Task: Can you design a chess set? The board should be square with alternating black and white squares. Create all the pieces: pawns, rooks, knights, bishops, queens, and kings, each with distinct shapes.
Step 2660:
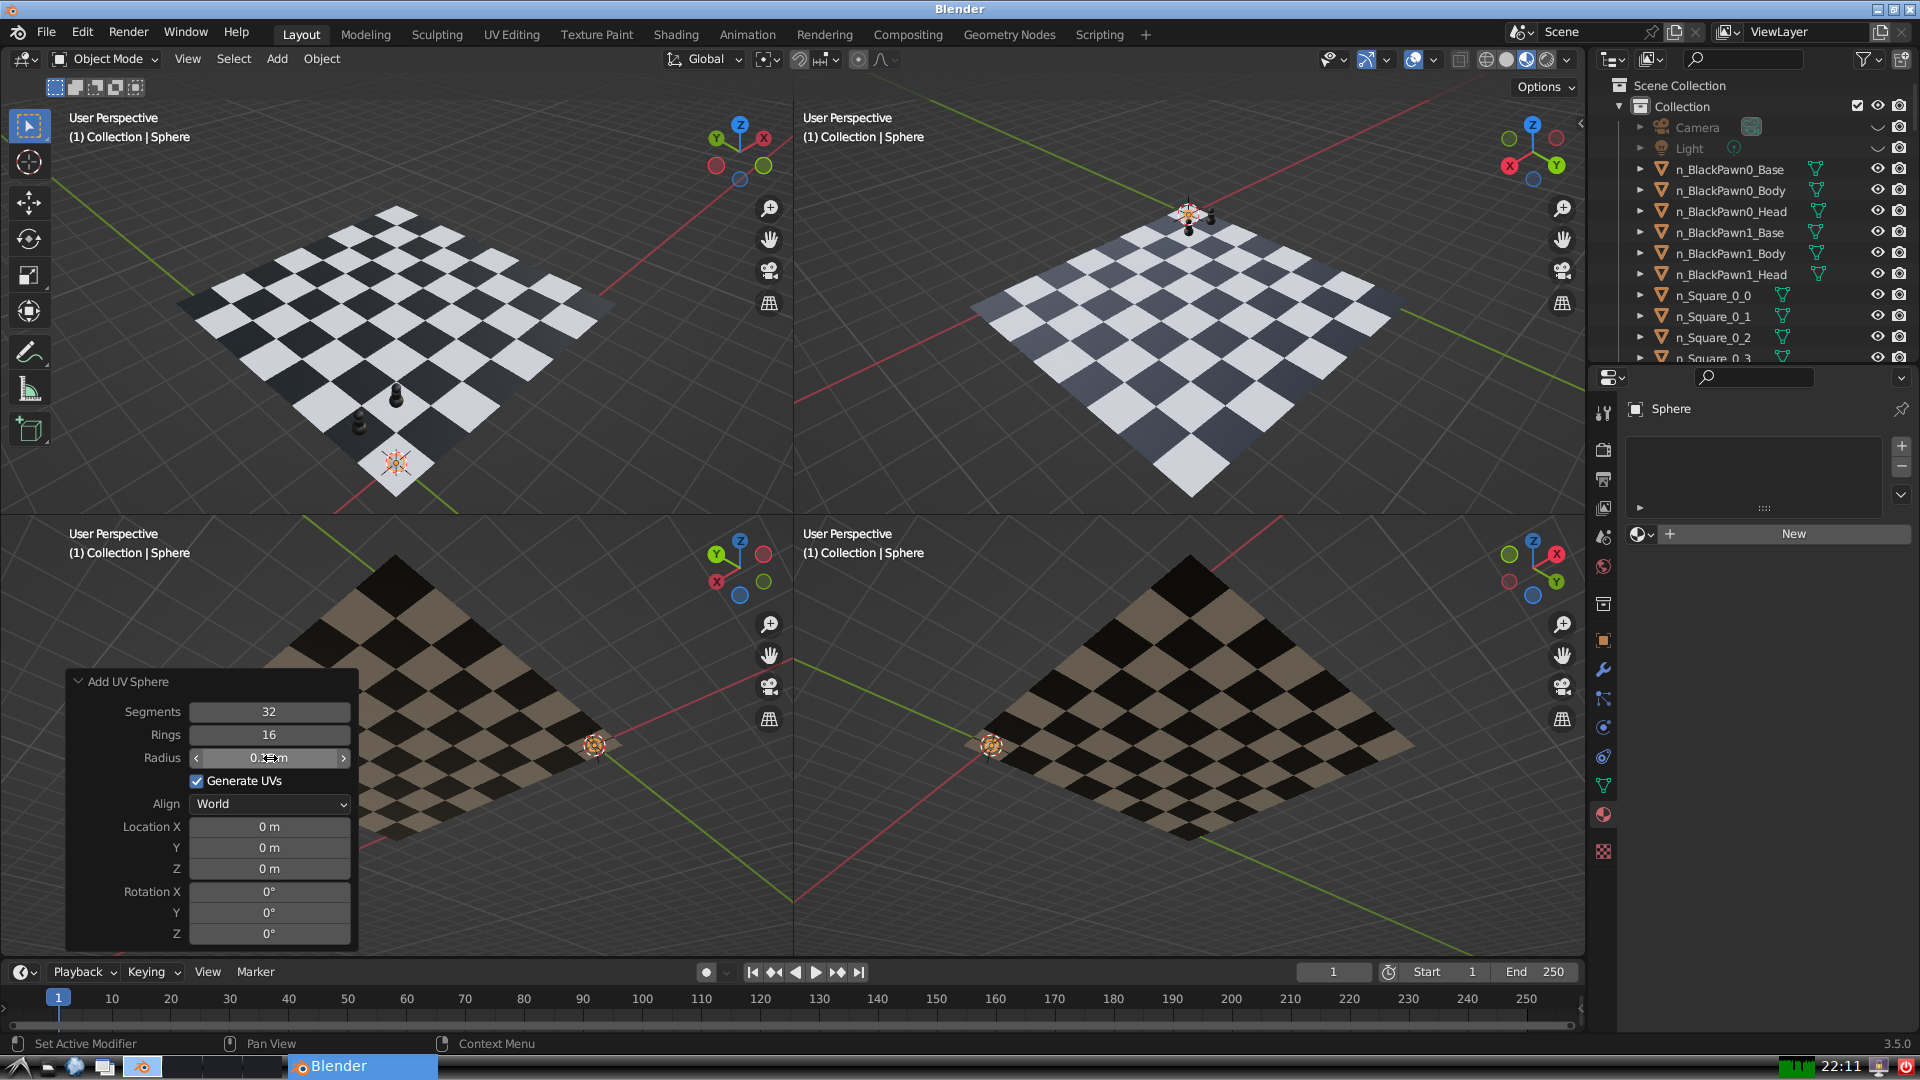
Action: {"mouse_move": [960, 540]}